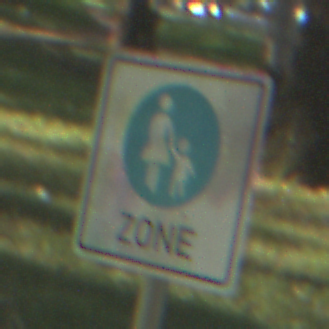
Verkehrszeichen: BeginnFussgaengerzone
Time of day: MorningAfternoon
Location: Outdoor (Nature)
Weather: Clear
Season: NotSpecified
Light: Natural